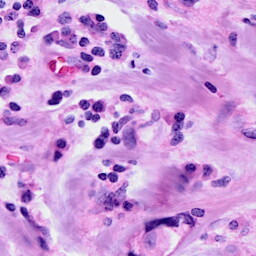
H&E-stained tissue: Breast